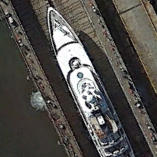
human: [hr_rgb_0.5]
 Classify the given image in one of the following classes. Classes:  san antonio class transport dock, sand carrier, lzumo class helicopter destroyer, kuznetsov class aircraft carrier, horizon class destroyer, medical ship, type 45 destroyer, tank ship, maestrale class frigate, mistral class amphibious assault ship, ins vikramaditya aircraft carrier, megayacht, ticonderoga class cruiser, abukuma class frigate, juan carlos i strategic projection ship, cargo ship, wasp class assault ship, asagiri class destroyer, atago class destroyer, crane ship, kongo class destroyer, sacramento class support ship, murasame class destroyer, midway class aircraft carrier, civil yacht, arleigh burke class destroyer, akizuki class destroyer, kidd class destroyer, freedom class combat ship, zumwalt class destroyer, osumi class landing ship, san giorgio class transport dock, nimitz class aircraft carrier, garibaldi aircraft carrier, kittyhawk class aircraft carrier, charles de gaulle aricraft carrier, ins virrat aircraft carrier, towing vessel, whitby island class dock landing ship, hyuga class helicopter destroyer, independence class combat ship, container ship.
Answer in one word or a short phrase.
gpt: Megayacht